Interaction volume radius: 10 \u00c5
Interaction volume height: 10 \u00c5
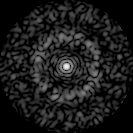
Disorder parameter: 0.8252